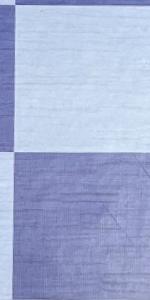
Label: Empty